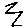
Label: zigzag